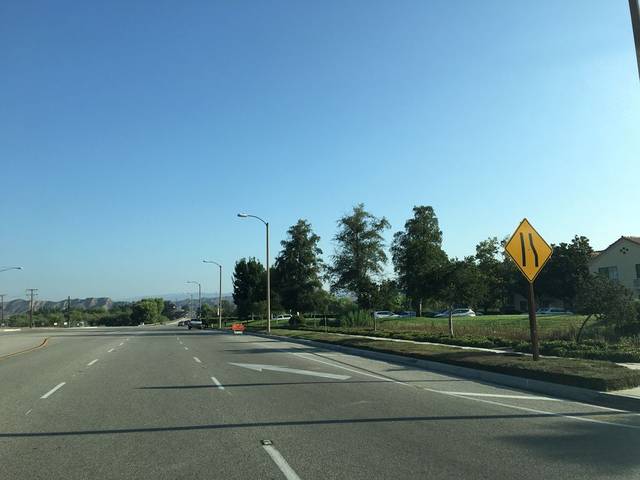
Region: United States
Coordinates: 34.424, -118.586